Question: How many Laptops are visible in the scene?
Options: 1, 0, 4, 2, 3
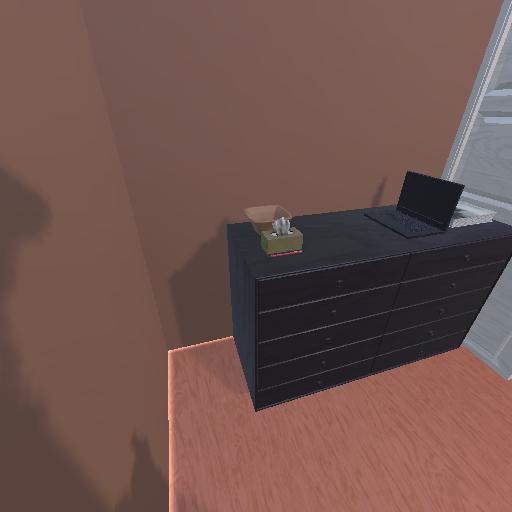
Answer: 1